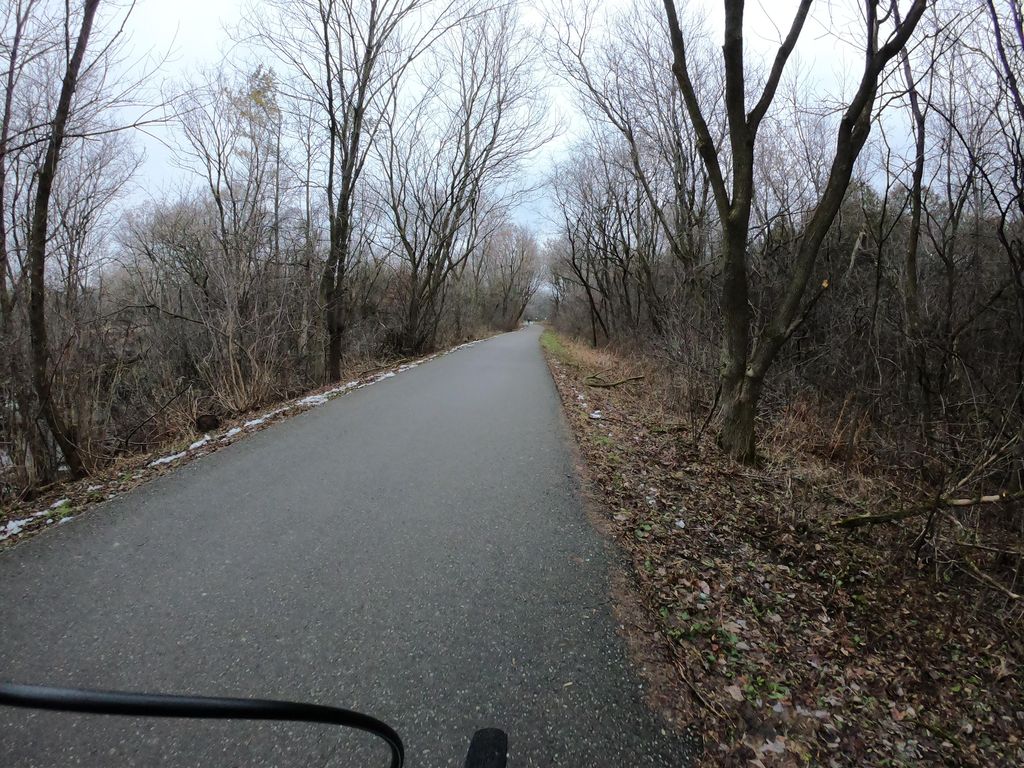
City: kitchener-waterloo